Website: macys
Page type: customer-info-address
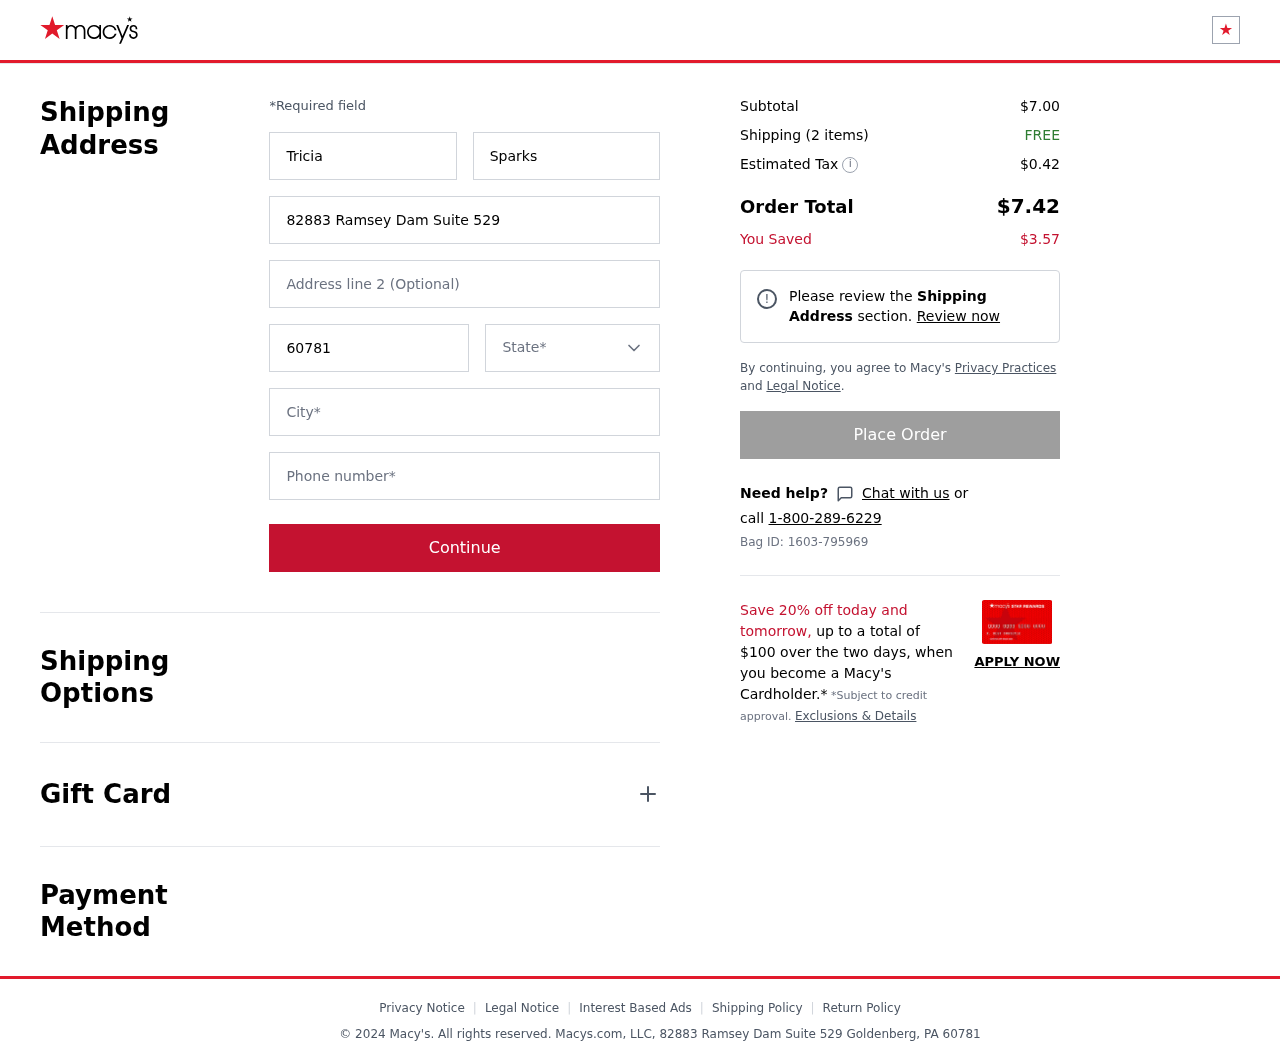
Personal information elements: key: PII_CITY
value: Goldenberg
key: PII_FIRSTNAME
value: Tricia
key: PII_LASTNAME
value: Sparks
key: PII_PHONE
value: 6693221881
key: PII_POSTCODE
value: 60781
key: PII_STATE
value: Pennsylvania
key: PII_STREET
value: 82883 Ramsey Dam Suite 529
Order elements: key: ORDER_SUBTOTAL
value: $7.00
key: ORDER_NUM_ITEMS
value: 2
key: ORDER_SHIPPING_COST
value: FREE
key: ORDER_TAX
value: $0.42
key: ORDER_TOTAL
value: $7.42
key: ORDER_SAVINGS
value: $3.57
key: ORDER_BAG_ID
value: Bag ID: 1603-795969